You are looking at the unprocessed time series of a bearing vibration snapshot. Diagnose the bearing from this image, choosing from: normal, inner_race, outer_race, ball.
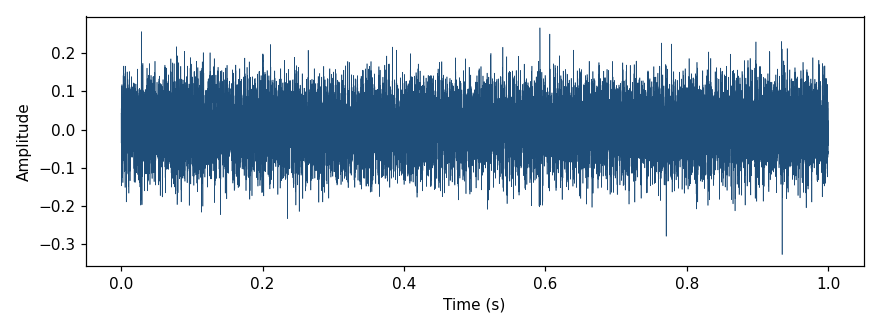
Answer: normal